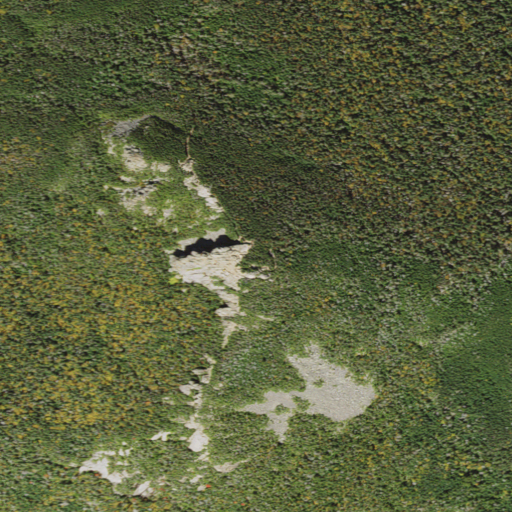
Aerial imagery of mountain in New Hampshire named Mount Liberty containing evergreen forest and mixed forest